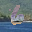
Label: 6